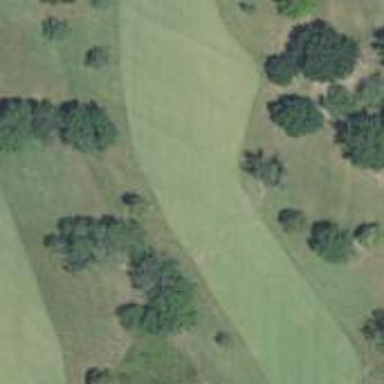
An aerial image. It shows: Golf hole.